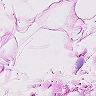
Metastatic tissue present: no